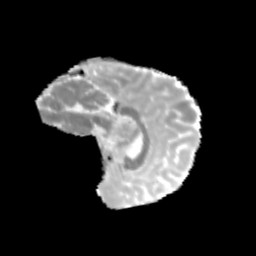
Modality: MD
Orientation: sagittal
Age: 11
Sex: female
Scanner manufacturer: siemens
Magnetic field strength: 3 T
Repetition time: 3.8 s
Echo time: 0.07 s